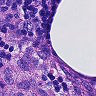
Metastatic tissue present: no